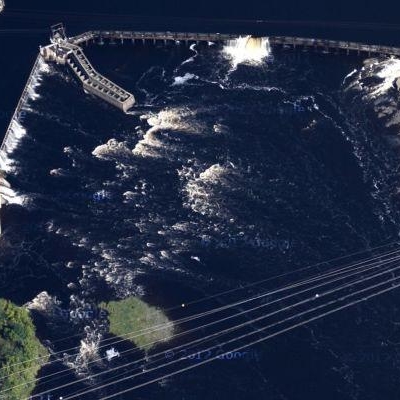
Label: RiverLake